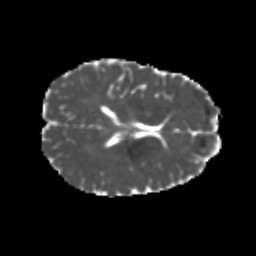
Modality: MD
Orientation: axial
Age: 22
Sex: female
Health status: healthy
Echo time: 0.074 s